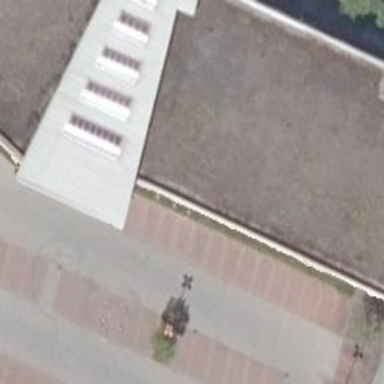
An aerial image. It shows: Retail building with flat roof.